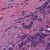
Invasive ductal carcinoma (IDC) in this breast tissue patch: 0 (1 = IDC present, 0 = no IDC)